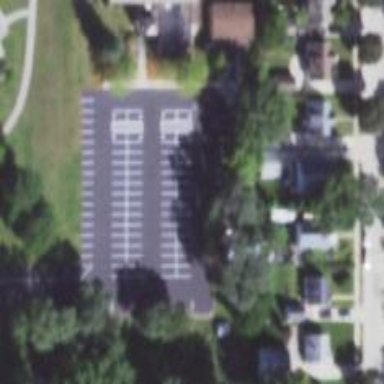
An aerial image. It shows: Parking area with surface.